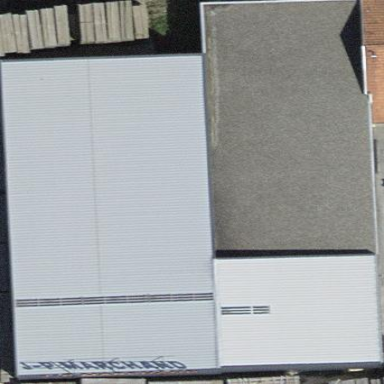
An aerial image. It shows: Industrial building.